Aerial crown-view tile of a tropical tree (Barro Colorado Island, Panama), acquired 20250217:
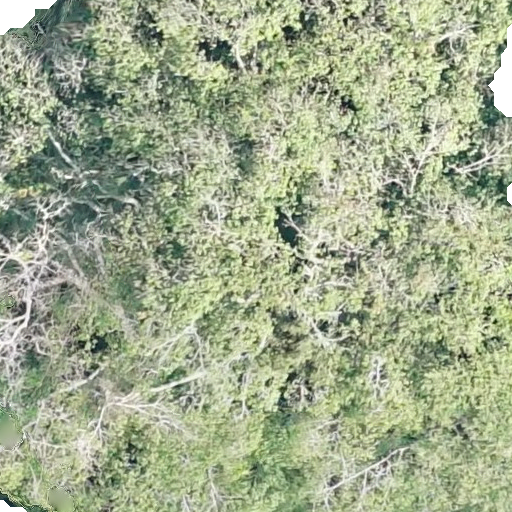
Species: Hura crepitans
GBIF accepted scientific name: Hura crepitans
Crown area: 583.485 m²